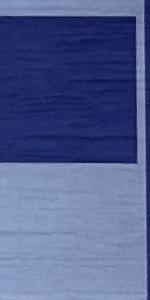
Label: Empty